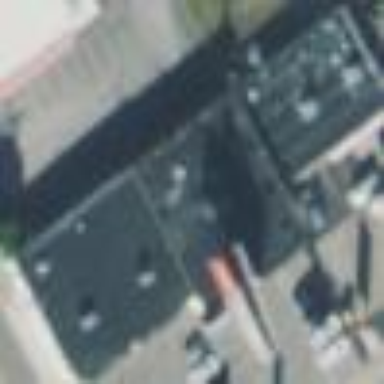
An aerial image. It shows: Commercial building.